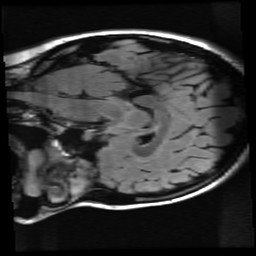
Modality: FLAIR
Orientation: sagittal
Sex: female
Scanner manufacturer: ge
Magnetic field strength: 3 T
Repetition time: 9 s
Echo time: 0.1216 s